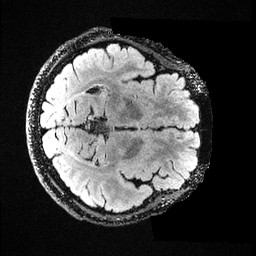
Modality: FLAIR
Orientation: axial
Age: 22
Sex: male
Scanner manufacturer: ge
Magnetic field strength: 3 T
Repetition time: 4.802 s
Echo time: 0.1165 s